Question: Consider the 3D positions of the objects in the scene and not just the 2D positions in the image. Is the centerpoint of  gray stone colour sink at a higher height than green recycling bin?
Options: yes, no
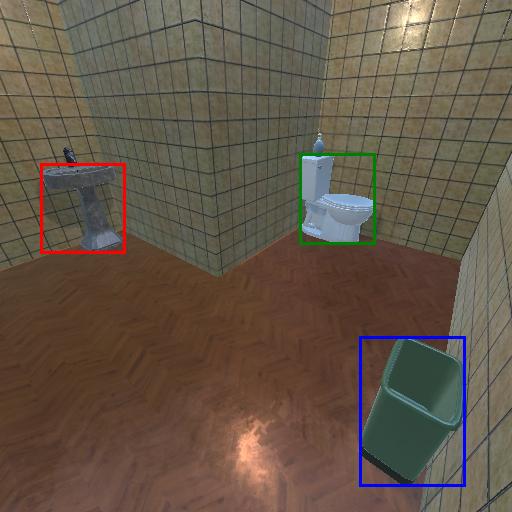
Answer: yes